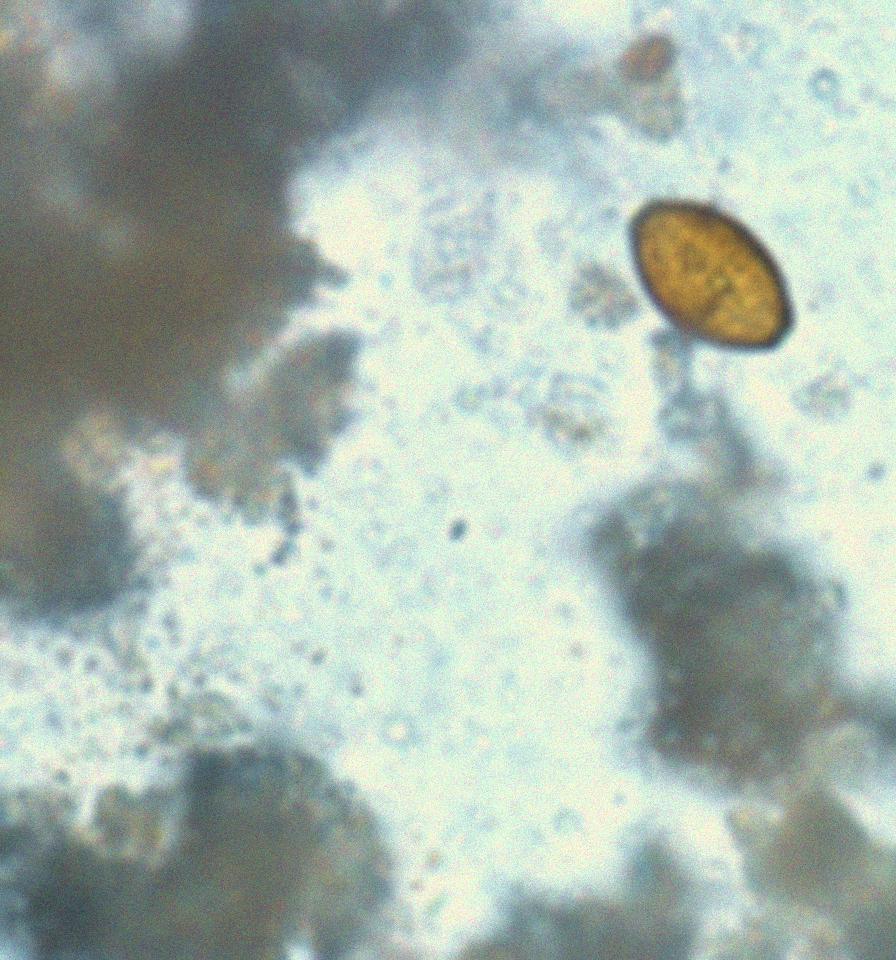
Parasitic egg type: Trichuris trichiura